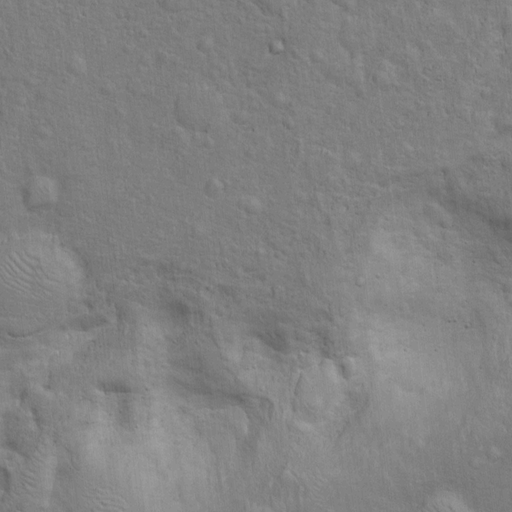
Classes present: Background, Cone